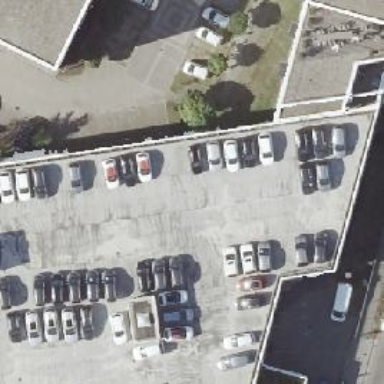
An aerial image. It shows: Shop that sells cars.